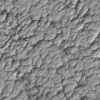
Label: not_dusty